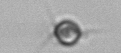
Label: Acanthoica_quattrospina